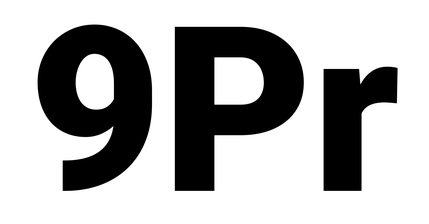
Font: Roboto_Black